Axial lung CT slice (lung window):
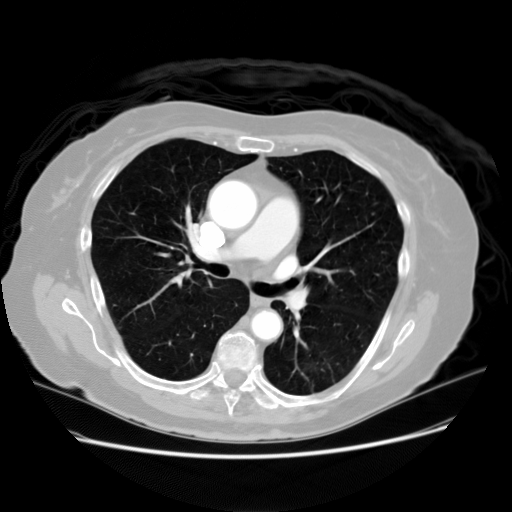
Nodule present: no